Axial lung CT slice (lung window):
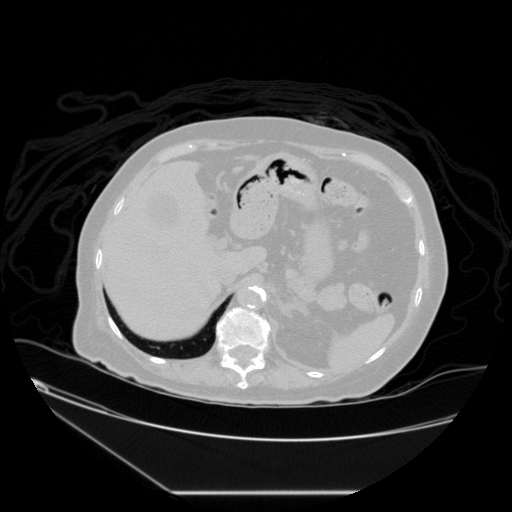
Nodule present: no